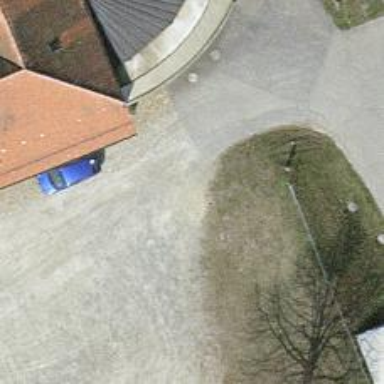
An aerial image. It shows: View of roof edge.